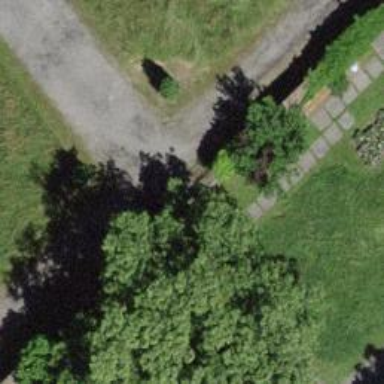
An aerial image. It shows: Unpaved path.